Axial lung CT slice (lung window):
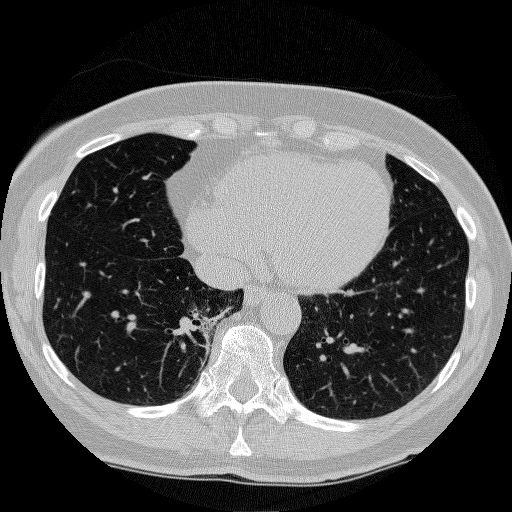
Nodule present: no